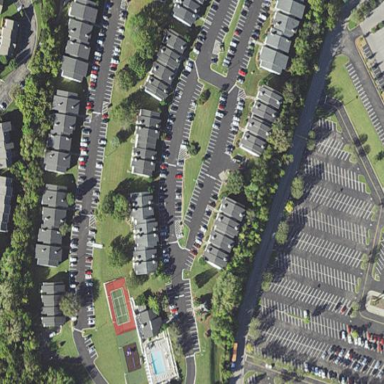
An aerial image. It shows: Residential area with apartments.